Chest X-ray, AP view. Patient: 23 years old, sex F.
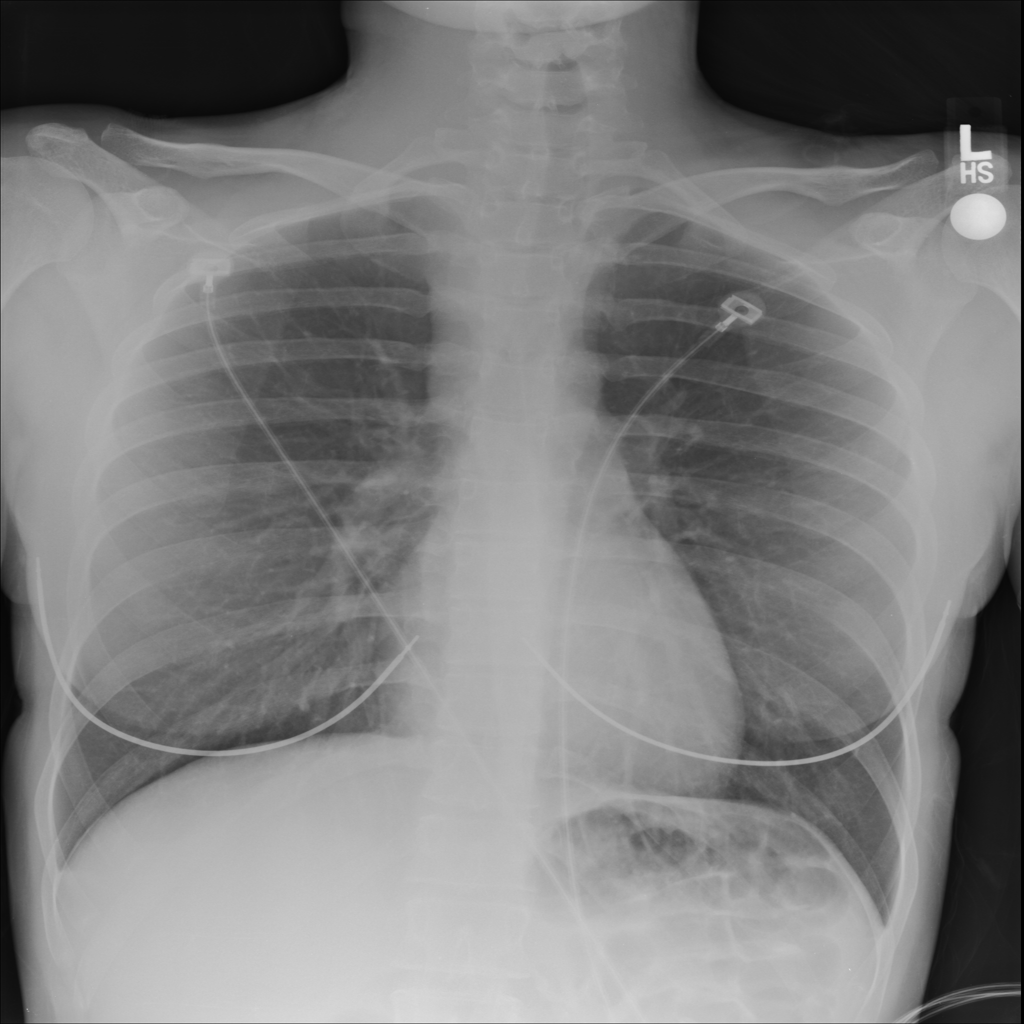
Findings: No Finding